Question: I have written a 'beforeSave' script in parse.com cloud code. I would like to save all my results to parse so they are all run through this script and their data is modified before saving.
I have tacked this in the following way.
1. Exported JSON from Parse.com dashboard.
2. use this as a local JSON in my app and run the following loop:
CODE:
'''
$http.get('data/full_data.json')
.then(function(res) {
var counter = 0;
for (var i = 0; i < res.data.results.length; i++) {
setDelay(counter);
saveToParse(res.data.results[i]);
counter ++
};
}
});
function setDelay(i) {
setTimeout(function() {
console.log(i);
}, 1000);
}
function saveToParse(exercise) {
console.log(exercise);
ParseFactory.provider('Exercises/').edit(exercise.objectId, exercise).success(function(data) {
}).error(function(response) {
$ionicLoading.hide();
$rootScope.$emit('errorEvent', {
"message": "Please check your connection",
"errorObject": response
});
});
}
'''
I have been trying to have a timeout function so I do not exceed the number of API calls allowed on Parse.com.
My problem is that all my API calls are done and then it run the timeouts really quickly at the end after a 1 second pause.
How can I ensure each loop iteration takes a timeout before looping again.
---
The answers work perfectly for the first 50 seconds and then work slowly... see this screen grab of the network activity.

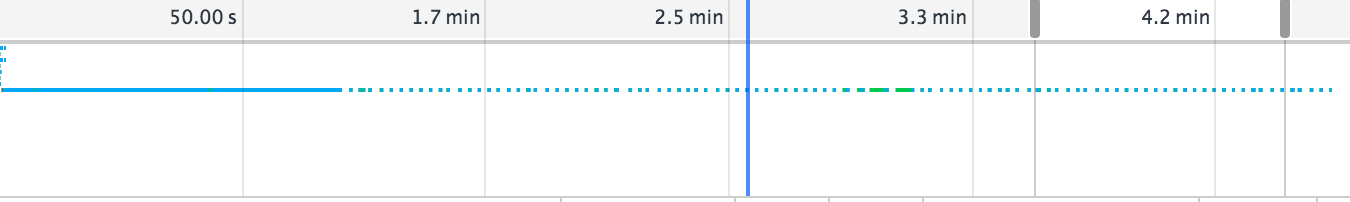
Answer: You could make all your functions return promises. And to make the loop async you convert it into a recursive "loop".
'''
$http.get('data/full_data.json')
.then(function(res) {
function loop(i) {
if(i < res.data.results.length) {
return saveToParse(res.data.results[i]).then(function() {
return delay(100);
}).then(function() {
return loop(i + 1);
});
}
else return Promise.resolve(res);
};
return loop(0);
}).then(function(res) {
console.log("finished saving");
});
function delay(time) {
return new Promise(function(resolve, reject) {
setTimeout(resolve, time);
});
}
function saveToParse(exercise) {
return new Promise(function(resolve, reject) {
console.log(exercise);
ParseFactory.provider('Exercises/').edit(exercise.objectId, exercise)
.success(resolve).error(function(response) {
var error = {
"message": "Please check your connection",
"errorObject": response
};
reject(error);
$ionicLoading.hide();
$rootScope.$emit('errorEvent', error);
});
});
}
'''
However it might be better to do it this way. It has the advantage of returning a promise so you can keep chaining your promises.
'''
$http.get('data/full_data.json')
.then(function(res) {
var p = Promise.resolve();
res.data.results.forEach(function(elem) {
p = p.then(function() {
return saveToParse(elem).then(function() {
return delay(100);
});
});
});
return p;
});
'''
Yet another solution to generalize async loops.
'''
function asyncWhile(cond, body) {
if(cond()) {
return body().then(function() {
return asyncWhile(cond, body);
});
} else {
return Promise.resolve();
}
}
function asyncFor(start, end, body) {
var i = start;
return asyncWhile(function() {return i < end}, function() {
return body(i++);
});
}
$http.get('data/full_data.json')
.then(function(res) {
return asyncFor(0, res.data.results.length, function(i) {
return saveToParse(res.data.results[i]).then(function() {
return delay(100);
});
}).then(function() {
return res;
});
}).then(function(res) {
console.log("finished saving");
});
'''